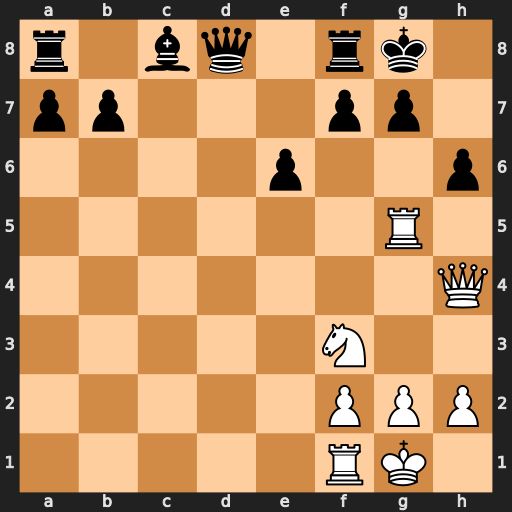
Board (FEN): r1bq1rk1/pp3pp1/4p2p/6R1/7Q/5N2/5PPP/5RK1
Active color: w
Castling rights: -
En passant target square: -
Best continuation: Qxh6 Qxg5 Qxg5